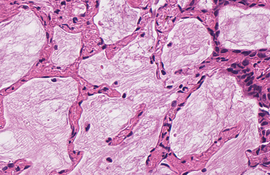
Tumor epithelial tissue: no
Tumor-associated stroma tissue: no
Normal tissue: yes